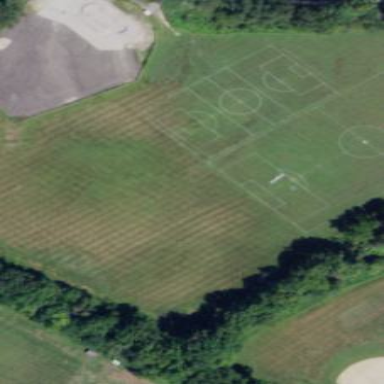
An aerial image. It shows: Recreation ground.